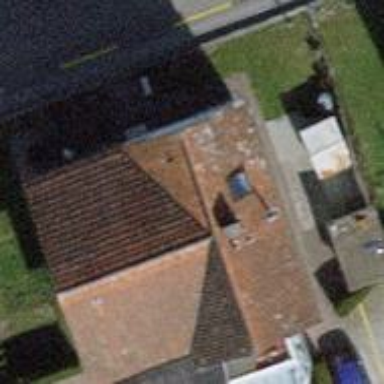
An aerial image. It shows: Detached building with gabled roof.